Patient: sex M, age 25
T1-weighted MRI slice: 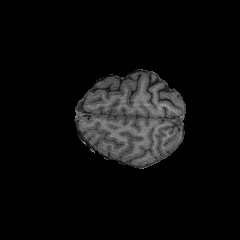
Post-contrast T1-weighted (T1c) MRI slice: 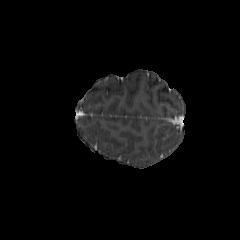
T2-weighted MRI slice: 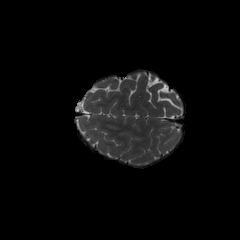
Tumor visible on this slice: no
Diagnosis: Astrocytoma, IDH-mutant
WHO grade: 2